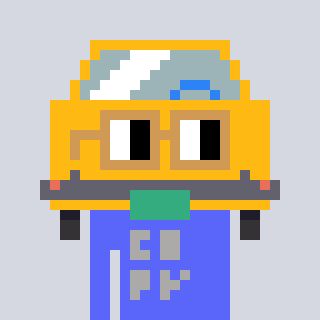
a pixel art character with square brown glasses, a taxi-shaped head and a purple-colored body on a cool background